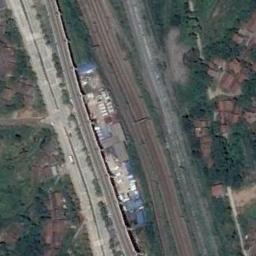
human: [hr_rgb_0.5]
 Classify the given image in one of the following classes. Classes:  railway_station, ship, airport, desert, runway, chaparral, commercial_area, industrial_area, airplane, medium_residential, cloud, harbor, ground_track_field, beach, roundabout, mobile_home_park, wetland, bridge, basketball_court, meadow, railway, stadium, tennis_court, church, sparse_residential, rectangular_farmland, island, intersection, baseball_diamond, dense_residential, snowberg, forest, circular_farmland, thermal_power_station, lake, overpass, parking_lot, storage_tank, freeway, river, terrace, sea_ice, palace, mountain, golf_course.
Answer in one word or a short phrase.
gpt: railway